Question: Using bassistance.de's jQuery validation plugin, the validation do not always work, especially when an input that's initially been validated has its values removed.
The form will pass the validation test with the missing input, and the following error is also seen in the JS console.

'''
<script src="http://ajax.aspnetcdn.com/ajax/jquery.validate/1.11.1/jquery.validate.js"></script>
<script src="http://ajax.aspnetcdn.com/ajax/jquery.validate/1.11.1/additional-methods.js"></script>
'''
'''
<form id="payment-form" class="payment-form" method="POST" action="/checkout-process">
<fieldset>
<legend>Customer Info</legend>
<label>Full Name</label>
<input type="text" name="first_name" placeholder="First Name">
<input type="text" name="last_name" placeholder="Last Name">
<label>Email</label>
<input type="text" name="email" placeholder="me@email.com">
<label>Phone</label>
<input type="text" name="phone" placeholder="Phone">
</fieldset>
</form>
'''
'''
$(function($) {
// Validation
$('#payment-form').validate({
rules: {
first_name: "required",
last_name: "required",
email: {
required: true,
email: true
},
phone: {
required: true,
phone: true
}
},
errorClass: 'alert alert-error'
});
});
'''
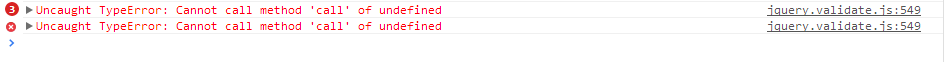
Answer: The problem is with the rule 'phone', there is no validation method called 'phone'.
If you include the <URL>, then you can have phone validation rules like 'phoneUS', 'phoneUK', 'mobileUK', 'phoneNL' etc
Ex:
'''
$(function($) {
// Validation
$('#payment-form').validate({
rules: {
first_name: "required",
last_name: "required",
email: {
required: true,
email: true
},
phone: {
required: true,
phoneUS: true
}
},
errorClass: 'alert alert-error'
});
});
'''
If none of these matches your requirement, then you may have to write a custom rule